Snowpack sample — Rabbit Ears Pass, Jackson County, Colorado, USA (12/17/25, 1:08 PM MST)
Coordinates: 40.387, -106.625
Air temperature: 34 °F
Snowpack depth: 46 cm
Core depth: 10 cm
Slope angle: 6°, slope face: 165°
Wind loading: medium
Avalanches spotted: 0
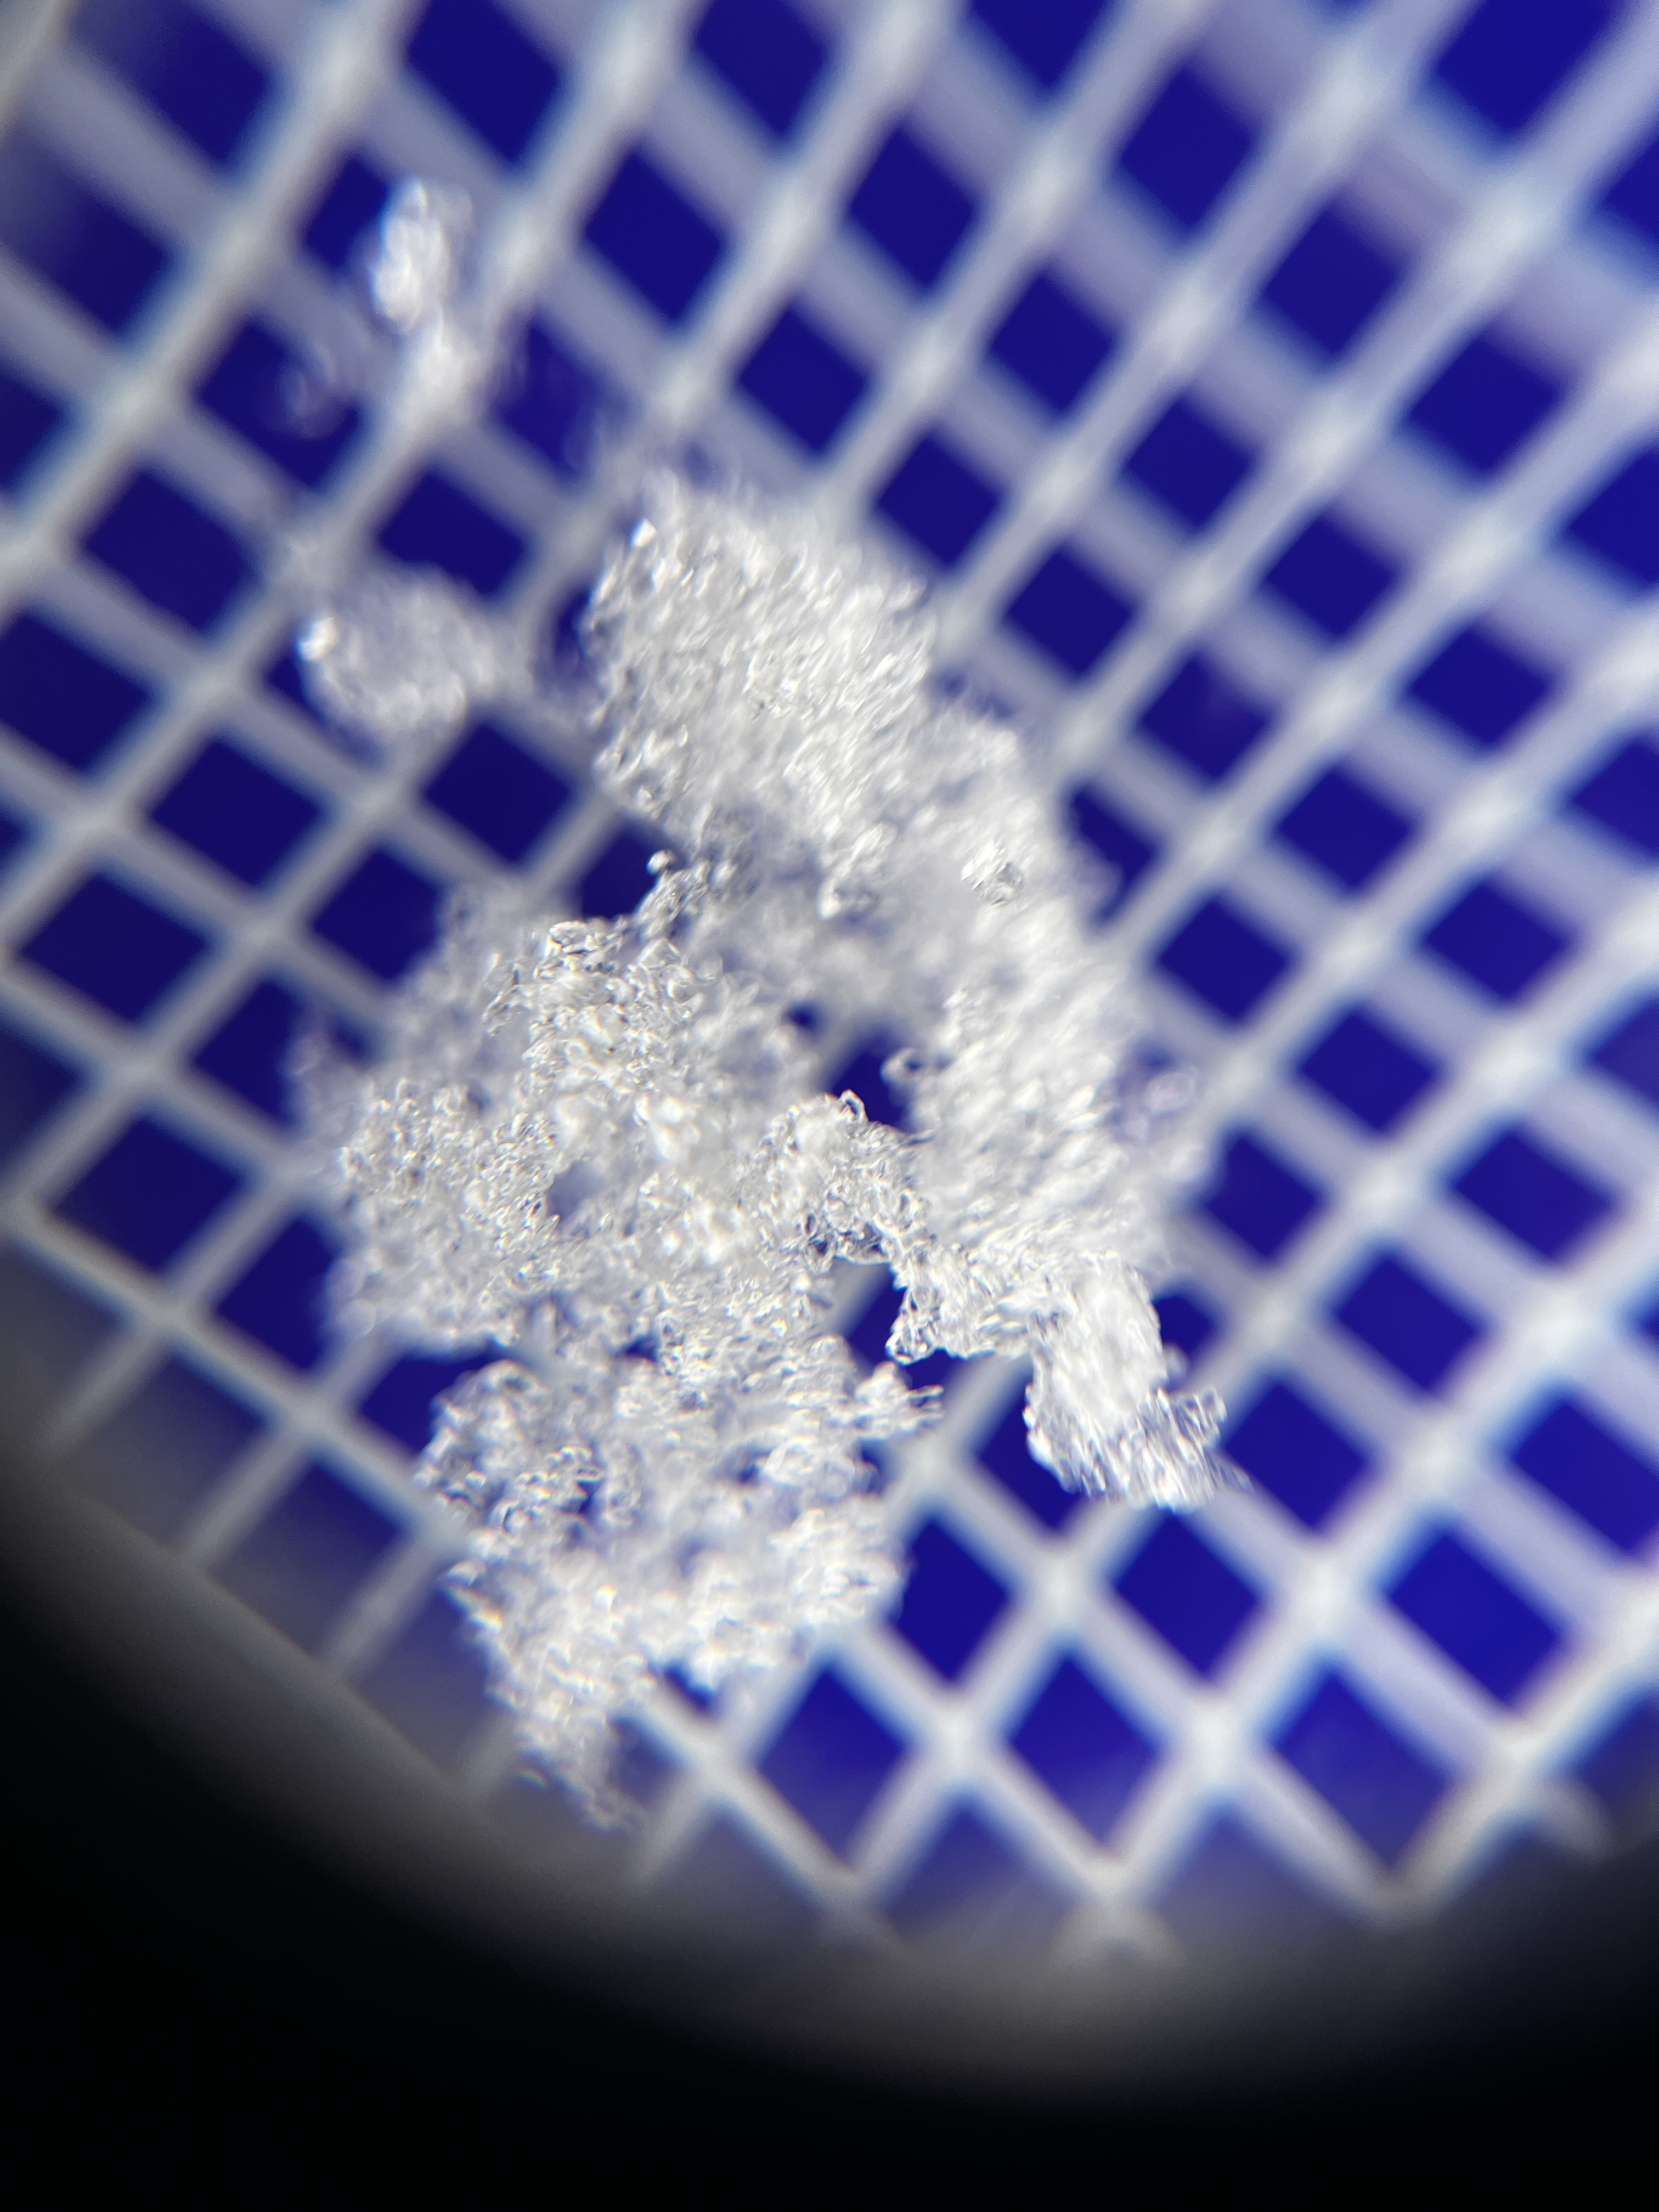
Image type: magnified_profile
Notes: No avalanches spotted nearby, although collected in a meadowy area with minimal risk on this face of the pass.